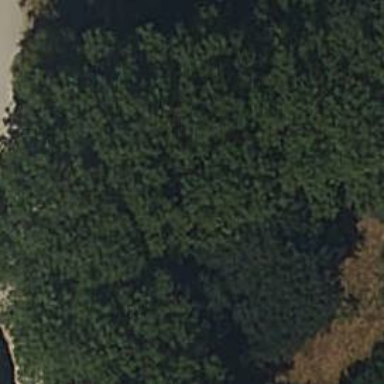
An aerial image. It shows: Natural monument featuring evergreen needle-leaved tree.